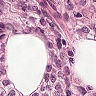
Metastatic tissue present: yes